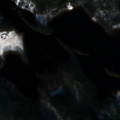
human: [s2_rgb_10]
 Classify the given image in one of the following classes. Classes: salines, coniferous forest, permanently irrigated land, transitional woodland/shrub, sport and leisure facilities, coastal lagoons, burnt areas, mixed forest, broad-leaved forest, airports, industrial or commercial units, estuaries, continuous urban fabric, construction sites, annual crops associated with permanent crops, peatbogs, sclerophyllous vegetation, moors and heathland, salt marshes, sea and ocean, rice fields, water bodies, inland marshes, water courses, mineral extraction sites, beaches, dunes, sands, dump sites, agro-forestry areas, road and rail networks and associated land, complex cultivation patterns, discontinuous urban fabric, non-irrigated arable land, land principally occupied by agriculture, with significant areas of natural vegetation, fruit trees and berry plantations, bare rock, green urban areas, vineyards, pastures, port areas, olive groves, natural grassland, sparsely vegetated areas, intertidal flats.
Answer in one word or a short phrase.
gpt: coniferous forest, mixed forest, water bodies